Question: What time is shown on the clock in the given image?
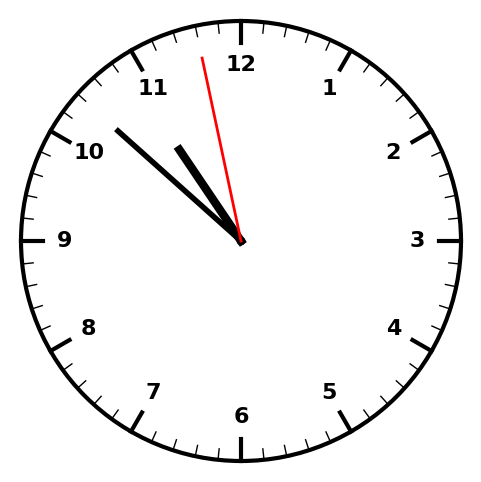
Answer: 10:51:58